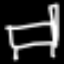
Label: bed